Interaction volume radius: 10 \u00c5
Interaction volume height: 10 \u00c5
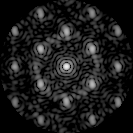
Disorder parameter: 0.3408